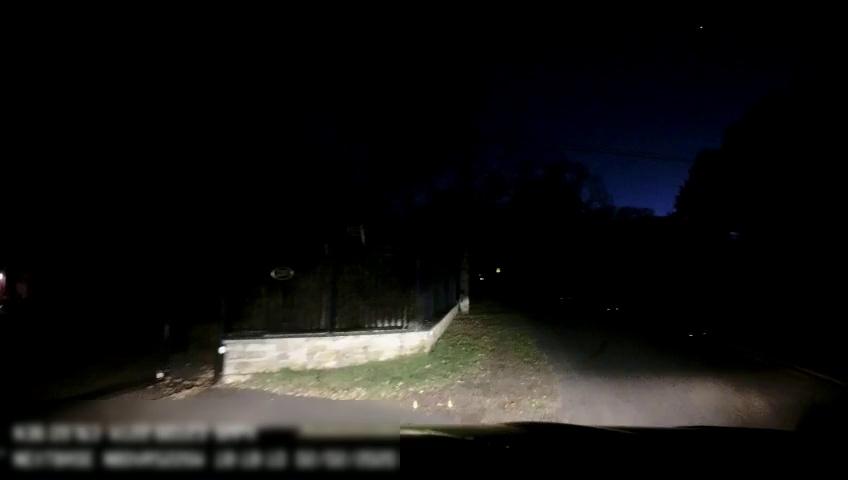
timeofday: Night
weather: Other
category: Drivable Space
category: Lanes | Current Lane